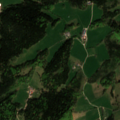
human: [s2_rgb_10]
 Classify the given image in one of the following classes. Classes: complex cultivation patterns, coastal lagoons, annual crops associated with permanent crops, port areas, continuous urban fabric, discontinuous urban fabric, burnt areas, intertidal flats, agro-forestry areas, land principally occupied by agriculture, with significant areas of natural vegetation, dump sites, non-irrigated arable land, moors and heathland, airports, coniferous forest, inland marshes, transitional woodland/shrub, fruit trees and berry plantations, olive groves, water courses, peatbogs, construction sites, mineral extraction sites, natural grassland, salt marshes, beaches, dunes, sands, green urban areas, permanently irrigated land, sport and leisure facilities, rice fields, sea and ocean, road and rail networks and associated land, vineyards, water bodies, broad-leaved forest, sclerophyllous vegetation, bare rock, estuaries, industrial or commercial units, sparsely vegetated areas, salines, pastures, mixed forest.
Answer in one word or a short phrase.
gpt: pastures, coniferous forest, mixed forest